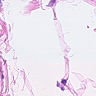
Metastatic tissue present: no